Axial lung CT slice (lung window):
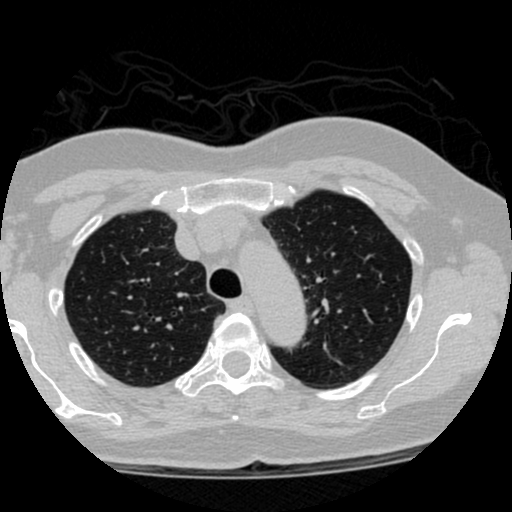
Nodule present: no